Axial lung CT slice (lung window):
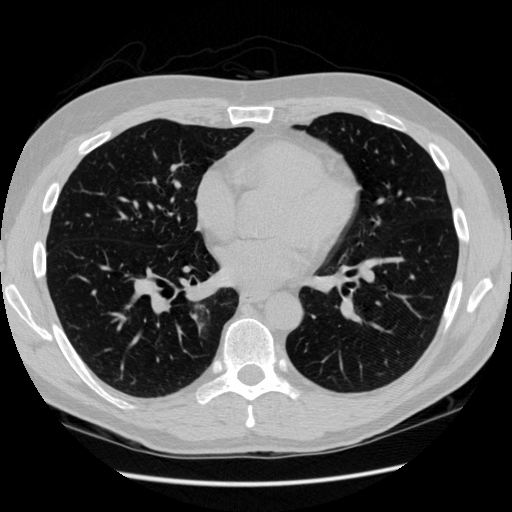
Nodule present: no